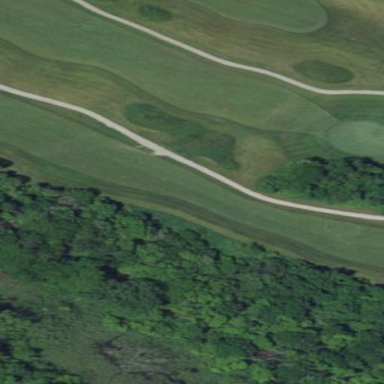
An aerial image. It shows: Scenic golf fairway.